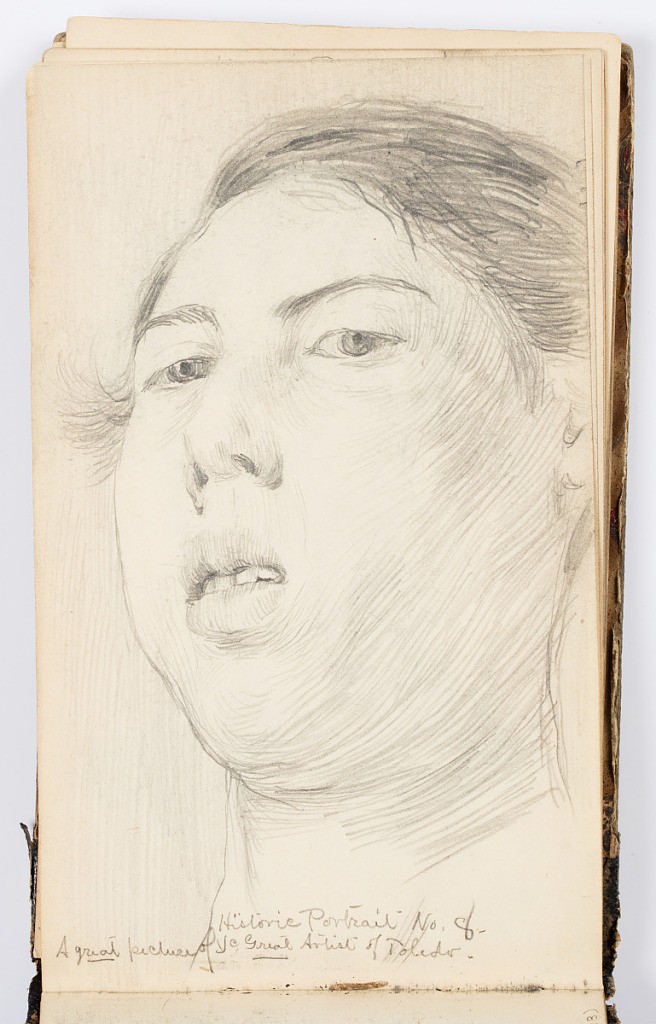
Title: Sketchbook Page: Historic Portrait No. 8 (Self-Portrait)
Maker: Kenyon Cox, American, 1856–1919
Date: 1875
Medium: Graphite on paper
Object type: Sketchbook folio
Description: Self-portrait of the artist with chin slightly raised.